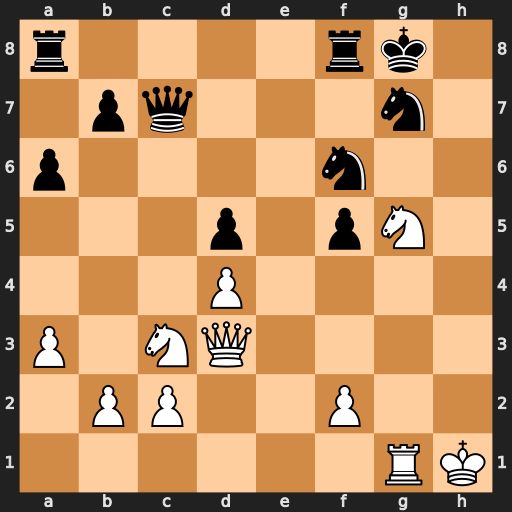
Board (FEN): r4rk1/1pq3n1/p4n2/3p1pN1/3P4/P1NQ4/1PP2P2/6RK
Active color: w
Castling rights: -
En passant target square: -
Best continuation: Ne6 Qf7 Rxg7+ Qxg7 Nxg7